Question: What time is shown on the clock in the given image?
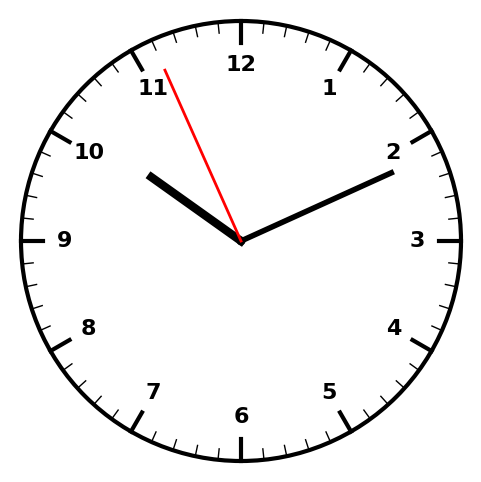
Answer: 10:10:56